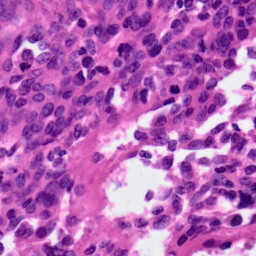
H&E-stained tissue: Ovarian